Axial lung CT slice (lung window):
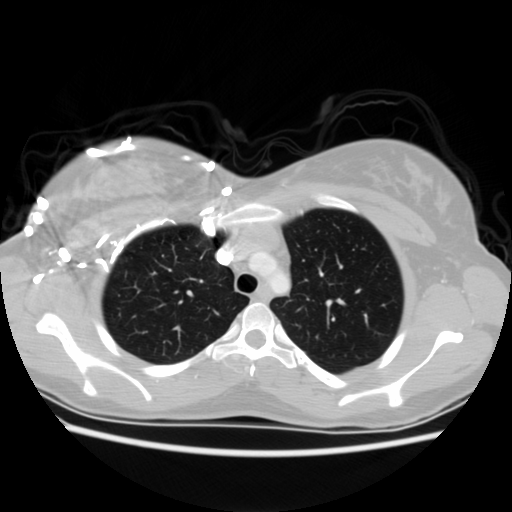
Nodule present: no